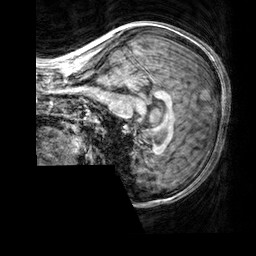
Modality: T1w
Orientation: sagittal
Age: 20
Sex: female
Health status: healthy
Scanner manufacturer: siemens
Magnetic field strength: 3 T
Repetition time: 2.3 s
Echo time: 0.00303 s